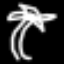
Label: palm tree